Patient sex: M
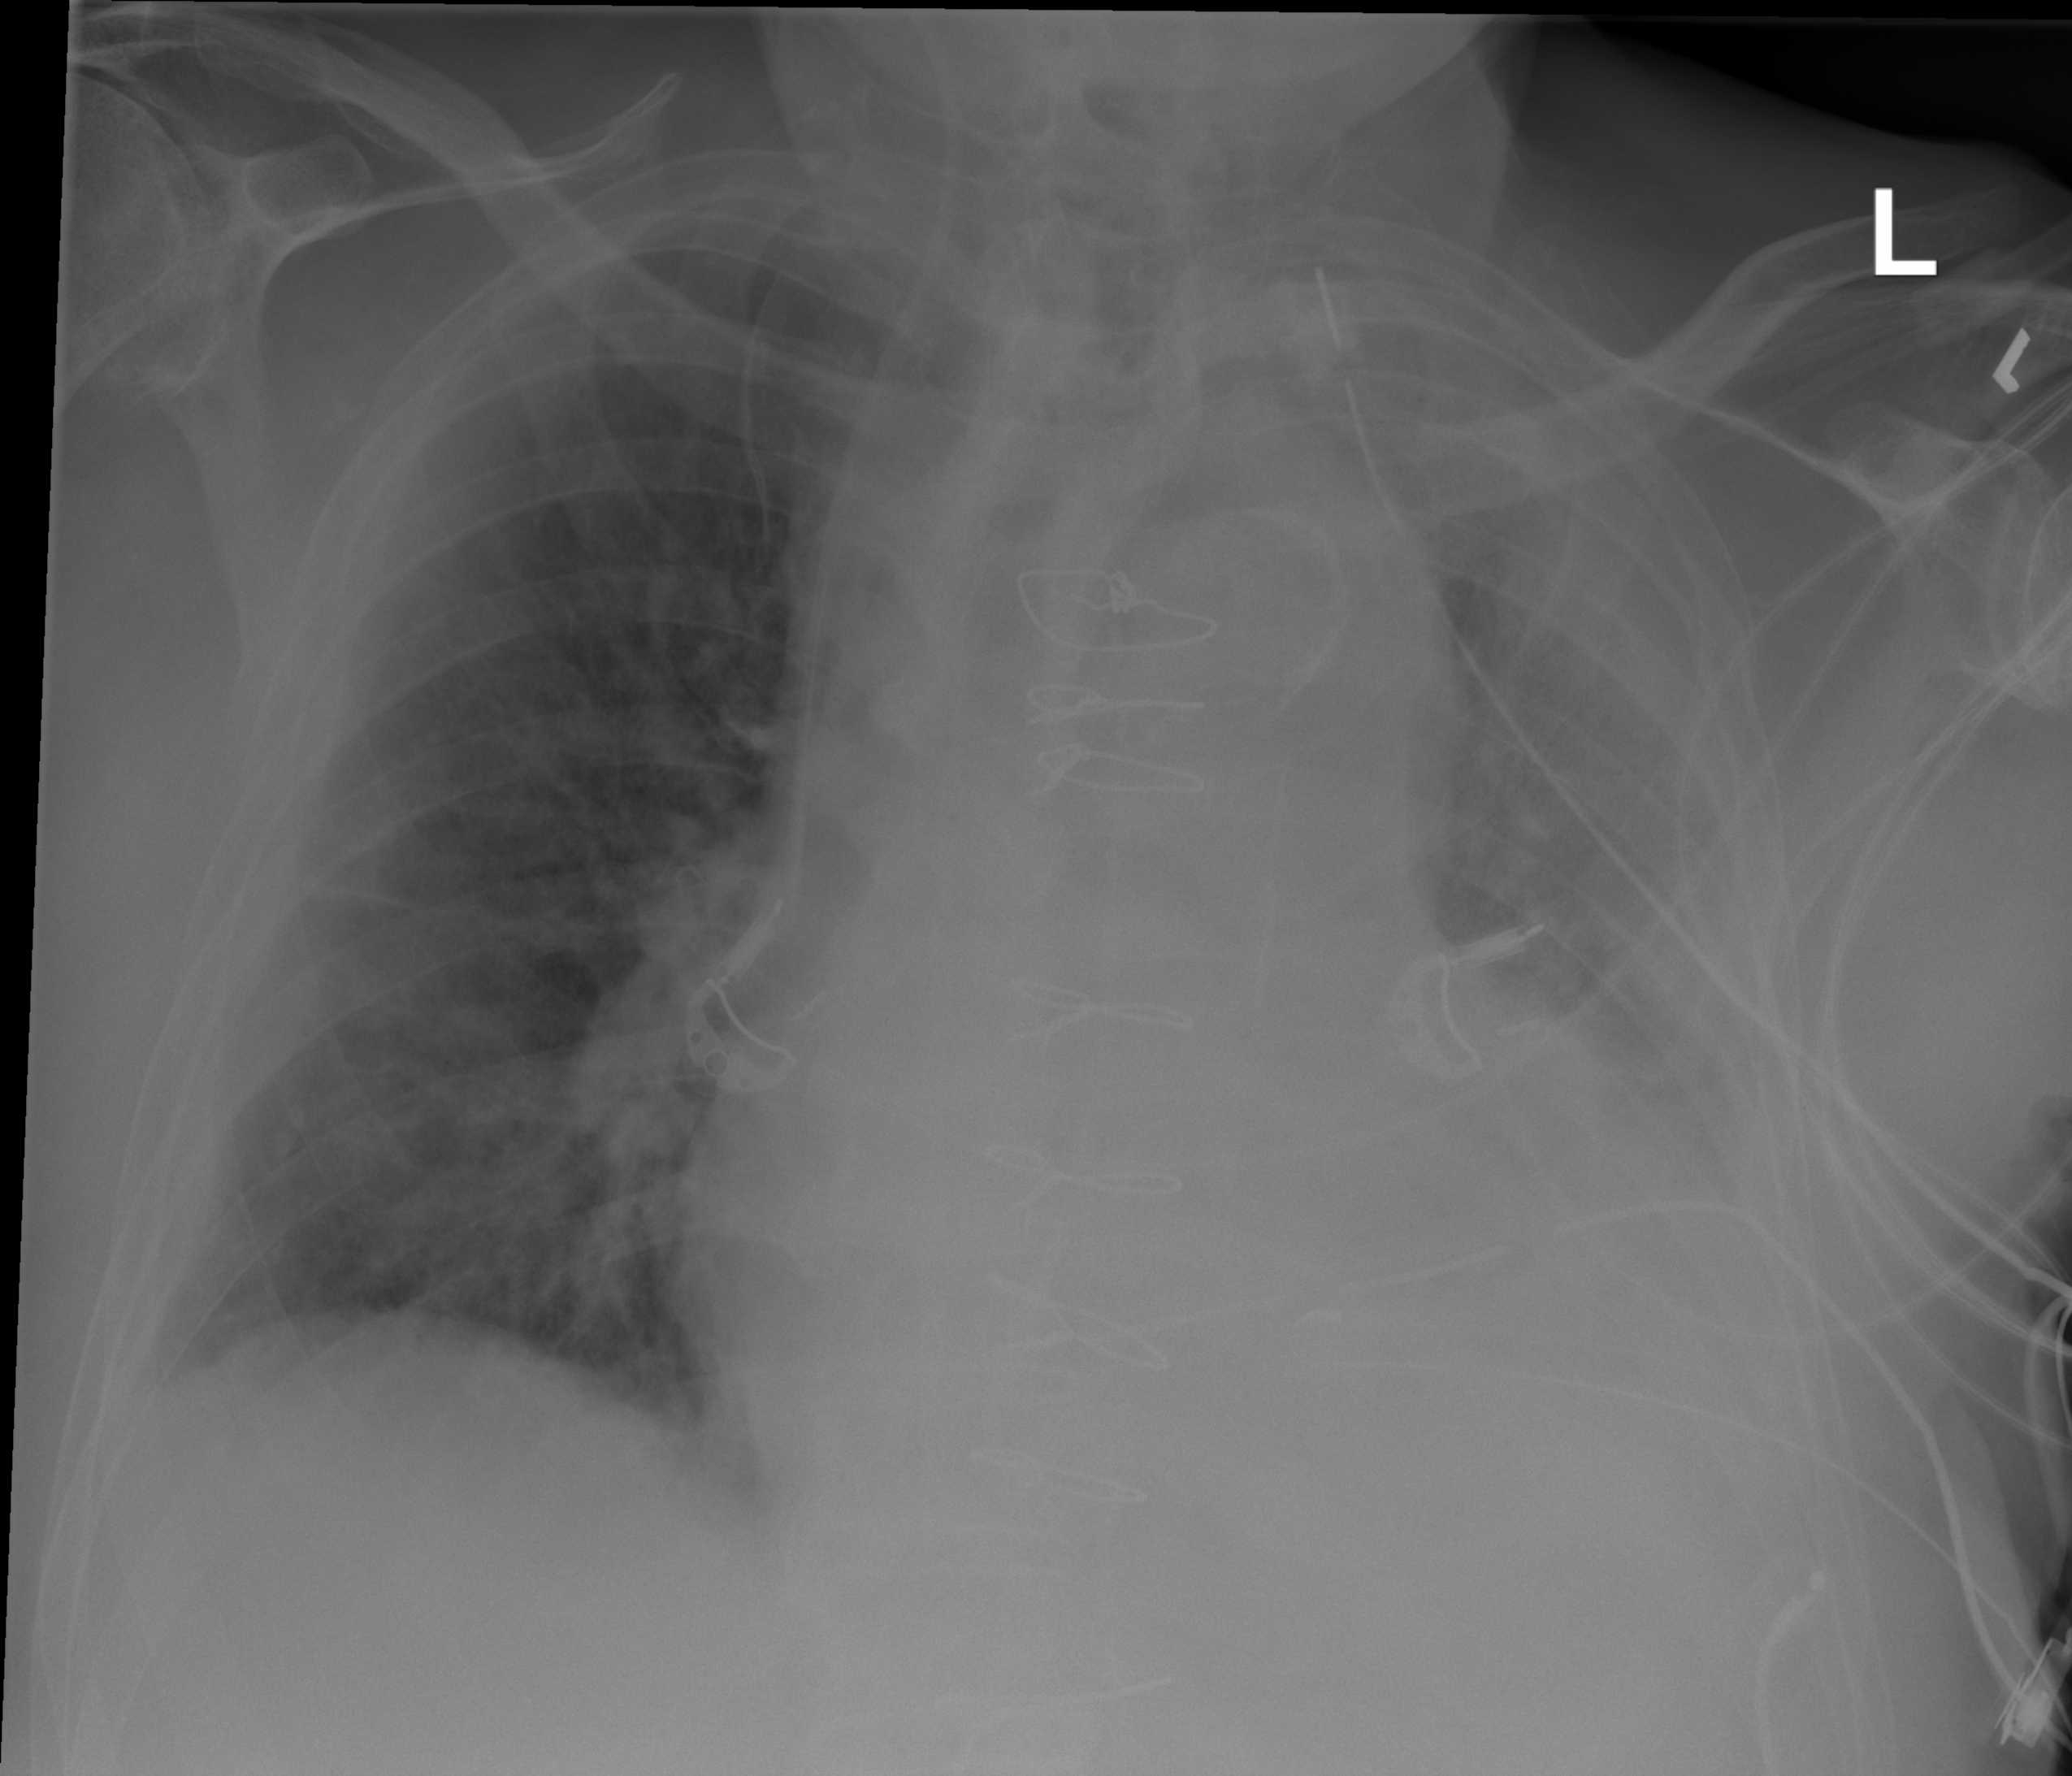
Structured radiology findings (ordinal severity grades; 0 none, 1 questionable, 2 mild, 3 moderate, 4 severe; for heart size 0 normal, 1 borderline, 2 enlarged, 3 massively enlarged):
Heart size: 2
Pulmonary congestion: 2
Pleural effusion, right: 2
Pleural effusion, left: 3
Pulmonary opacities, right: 0
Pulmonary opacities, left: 0
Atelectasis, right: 0
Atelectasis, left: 3